Interaction volume radius: 10 \u00c5
Interaction volume height: 10 \u00c5
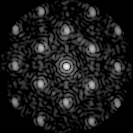
Disorder parameter: 0.2975